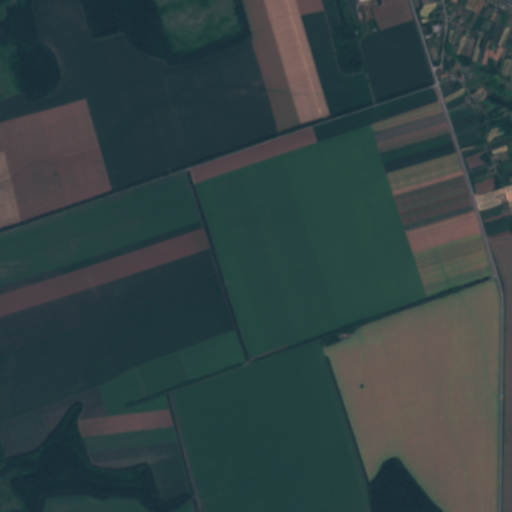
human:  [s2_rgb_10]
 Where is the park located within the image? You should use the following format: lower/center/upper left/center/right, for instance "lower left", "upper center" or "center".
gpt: The park is located in the upper right of the image.
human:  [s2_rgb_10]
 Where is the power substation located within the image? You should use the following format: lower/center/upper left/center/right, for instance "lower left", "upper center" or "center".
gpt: The power substation is located in the upper right of the image.
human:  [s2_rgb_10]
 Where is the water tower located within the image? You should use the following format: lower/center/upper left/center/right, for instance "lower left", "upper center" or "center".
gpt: The water tower is located in the upper right of the image.
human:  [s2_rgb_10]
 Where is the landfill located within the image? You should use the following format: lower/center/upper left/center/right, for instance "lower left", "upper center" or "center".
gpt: There is no landfill in the image.